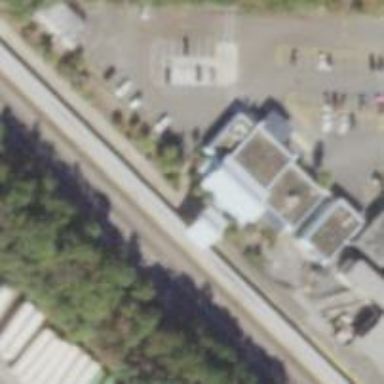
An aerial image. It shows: Railway siding with rails.